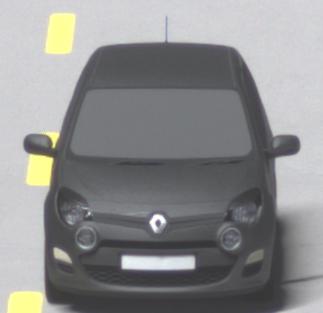
Make: Renault
Model: Twingo 1.2 LEV 16V 75
Detailed model: Twingo (II)
Model produced from: 2012/01
Model produced until: 2014/07
Doors: 3
Color: gray
Road condition: dry road
Daytime: not specified
Contrast: high contrast